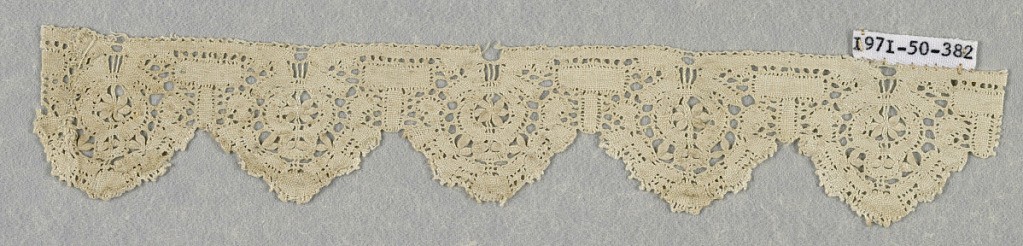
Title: Edge
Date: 17th century
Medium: linen Technique: bobbin lace, peasant style
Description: Fragment of a band with small rosettes forming tabs.